Question: I am using the tag '<h1>' in HTML and I'm trying to put the text in the middle of the webpage, no matter how much you change the size of the webpage. Basically so the text is responsive to the size of the webpage as well. Here is what I mean:

In my css page, I tried to do the following:
'''
h1 {
text-align: center;
display: table-cell;
vertical-align: middle;
}
'''
However, this didn't work. How would I do this?
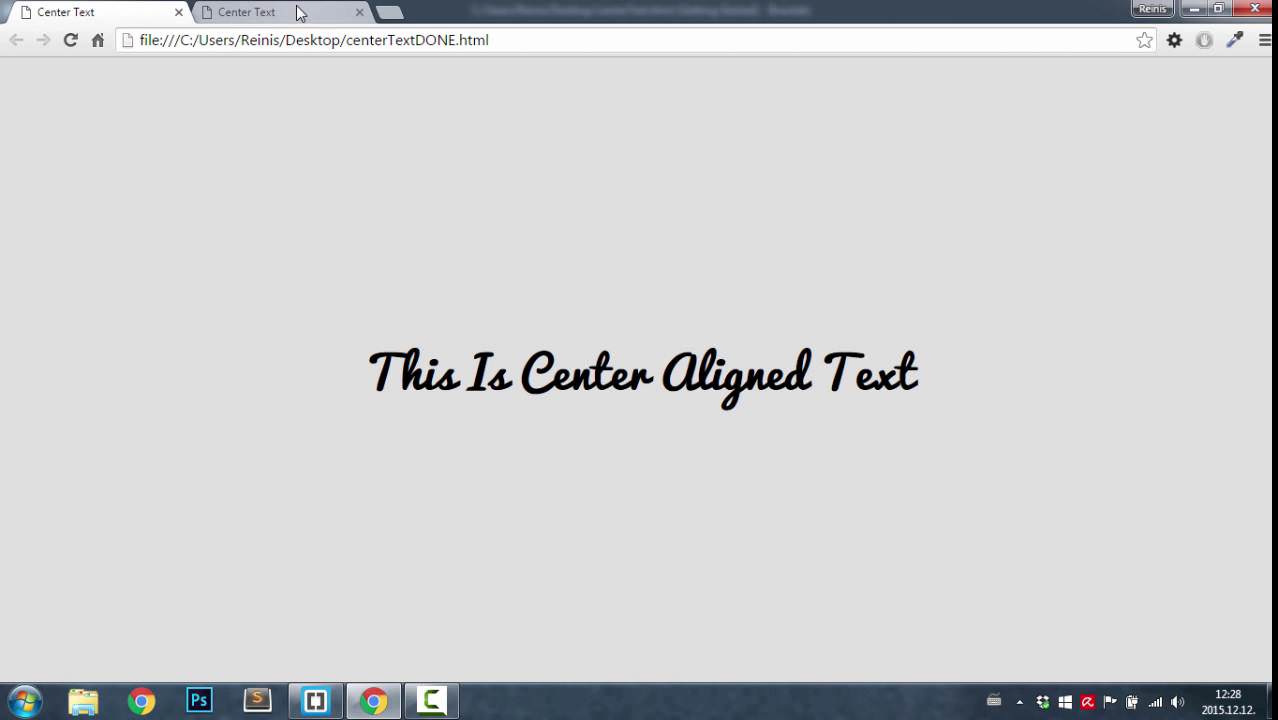
Answer: You can do that multiple ways, two common ones are with the and :
'''
body {
position: relative; /* usually the parent, in this case the body element, has position relative so that the absolute positioned child is positioned relative to it */
height: 100vh; /* 100% of the viewport height */
margin: 0; /* recommended */
}
h1 {
position: absolute; /* taken out of the normal flow of the document */
top: 50%; /* moved down by 50% of the screen height */
transform: translateY(-50%); /* moved back up (Y axis) by half of its height to achieve the perfect center */
width: 100%; /* needs to be defined to keep the default block behavior */
text-align: center;
margin: 0; /* again, for perfect center */
}
'''
'''
<h1>This is center aligned text</h1>
'''
'''
body { /* or any other parent element */
display: flex; /* flex behavior (displays children inline) */
justify-content: center; /* horizontal centering */
align-items: center; /* vertical centering */
height: 100vh;
margin: 0;
}
h1 {
text-align: center; /* comes in handy when resizing the browser width, if the text is long/big enough */
}
'''
'''
<h1>This is center aligned text</h1>
'''